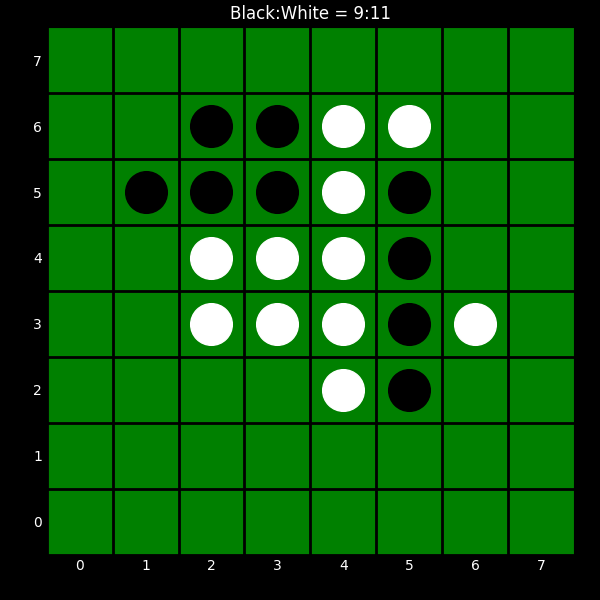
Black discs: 9
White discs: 11